Бесконечная цепочка составлена из одинаковых нелинейных элементов $Z$ и резисторов с сопротивлением $R=4~Ом$ (см. рисунок).  Вольт-амперная характеристика цепочки, измеренная между входными клеммами $a$ и $b$, изображена на рисунке ниже.
Определите графическим построением вольт-амперную характеристику нелинейного элемента $Z$.
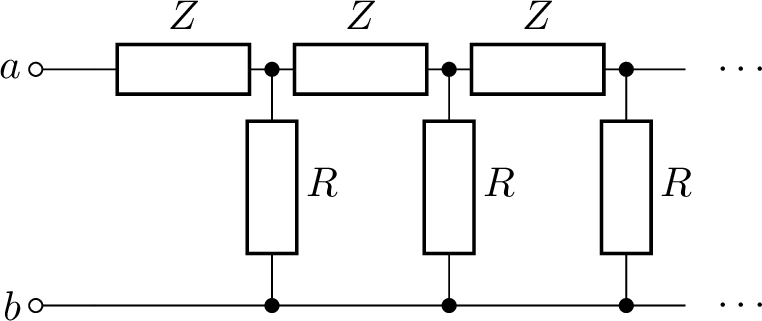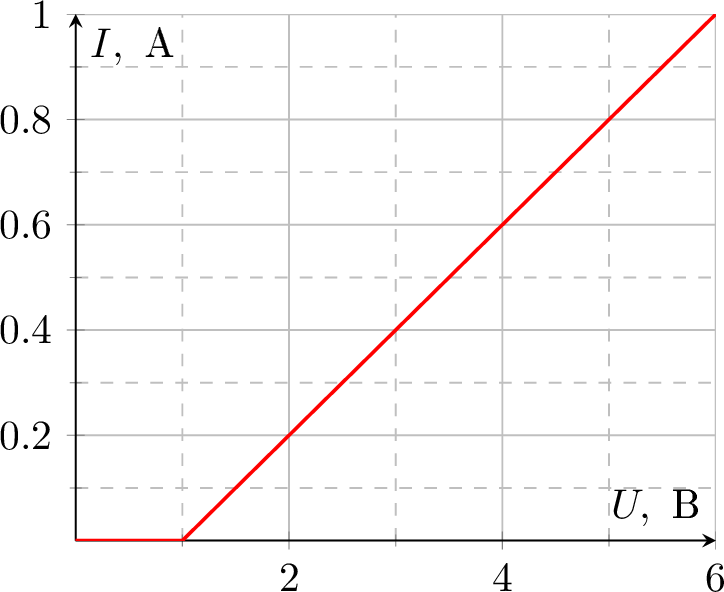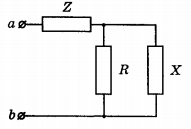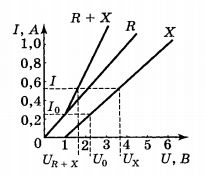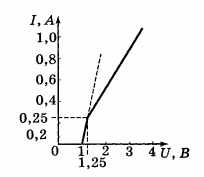
Решение: Заменим бесконечную цепочку эквивалентной схемой, содержащей первое звено и нелинейный элемент $X$ (см. рисунок ниже).  Вольт-амперная характеристика (ВАX) этого элемента совпадает с ВАХ бесконечной цепочки, заданной в условии. Построим на графике, заданном в условии задачи, вольт-амперную характеристику резистора $R$ (прямая, проходящая через точку $U=0$, $I=0$) (см. рисунок ниже).  На этом же графике построим сумму ВАХ резистора $R$ и нелинейного элемента $X$. Обозначим эту характеристику через $R+X$. Выберем теперь некоторое напряжение $U_{X}$ на входе цепочки. Определим по ВАХ элемента $X$ силу тока $I$, соответствующую выбранному напряжению. Такая же сила тока будет протекать через элемент $Z$ и через параллельно включенные $R$ и $X$. Определим по графику напряжение $U_{R+x}$, а затем напряжение на элементе $Z$, paвнoe $U_{z}=U_{X}-U_{R+x}$. Таким образом, задавая различные напряжения $U_{X}$, можно определить силу тока $I_{z}=I$ и напряжение $U_{z}$ на нелинейном элементе $Z$. Это позволяет построить его вольт-амперную характеристику (см. рисунок ниже).  Точка излома ВАХ есть $$ U=U_{0}-1~B=1.25~В, I=I_{0}=0.25~А. $$
Ответ: $$ U=1.25~В, \quad I=0.25~А. $$
Темы:
T, Электричество, Цепи, Бесконечная цепочка, Всероссийские, Электрические цепи, Построения, Обработка графика